Question: I need to set css of button like this <URL>, where you can see the 'Read more' button with Dark color and half shadow
Please see the following image:

I tried below code, but I failed:
'''
.rmbutton {
color: #ffffff !important;
background: #504d62 !important;
position: relative;
overflow: hidden;
padding: 13px 35px;
text-transform: uppercase;
display: inline-block;
font-size: 14px;
transition-property: background;
transition-duration: 0.3s;
transition-timing-function: ease;
transition-delay: 0s;
text-align: center;
font-weight: bold;
}
'''
Thanks in advance!
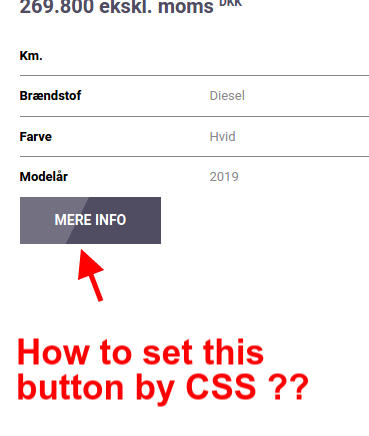
Answer: Simple background, You should fiddle with the values to your liking.
'''
button {
color: white;
padding: 40px 80px;
background: linear-gradient(100deg, red 25%, blue 26%);
}
'''
'''
<button>Don't click me</button>
'''